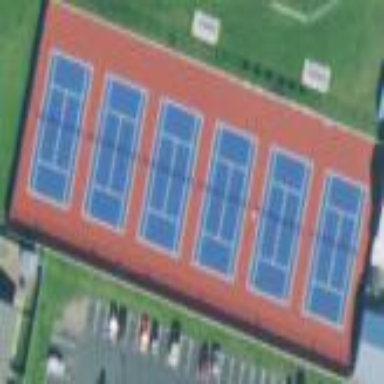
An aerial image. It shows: Tennis court on pitch.